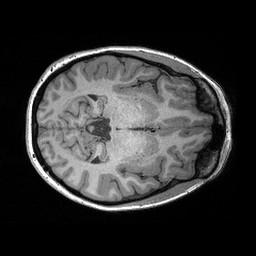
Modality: T1w
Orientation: axial
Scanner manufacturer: siemens
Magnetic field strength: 3 T
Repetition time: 2.3 s
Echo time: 0.00298 s